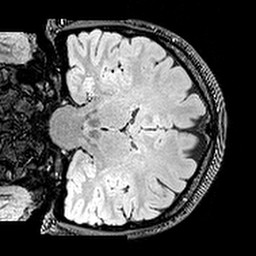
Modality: T2w
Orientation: coronal
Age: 24
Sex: female
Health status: healthy
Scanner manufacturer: siemens
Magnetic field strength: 3 T
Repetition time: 5 s
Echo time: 0.396 s